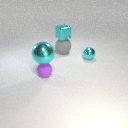
small cyan metal sphere to the right of small purple rubber sphere